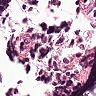
Metastatic tissue present: no